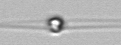
Label: Chaetoceros_similis